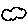
Label: cloud